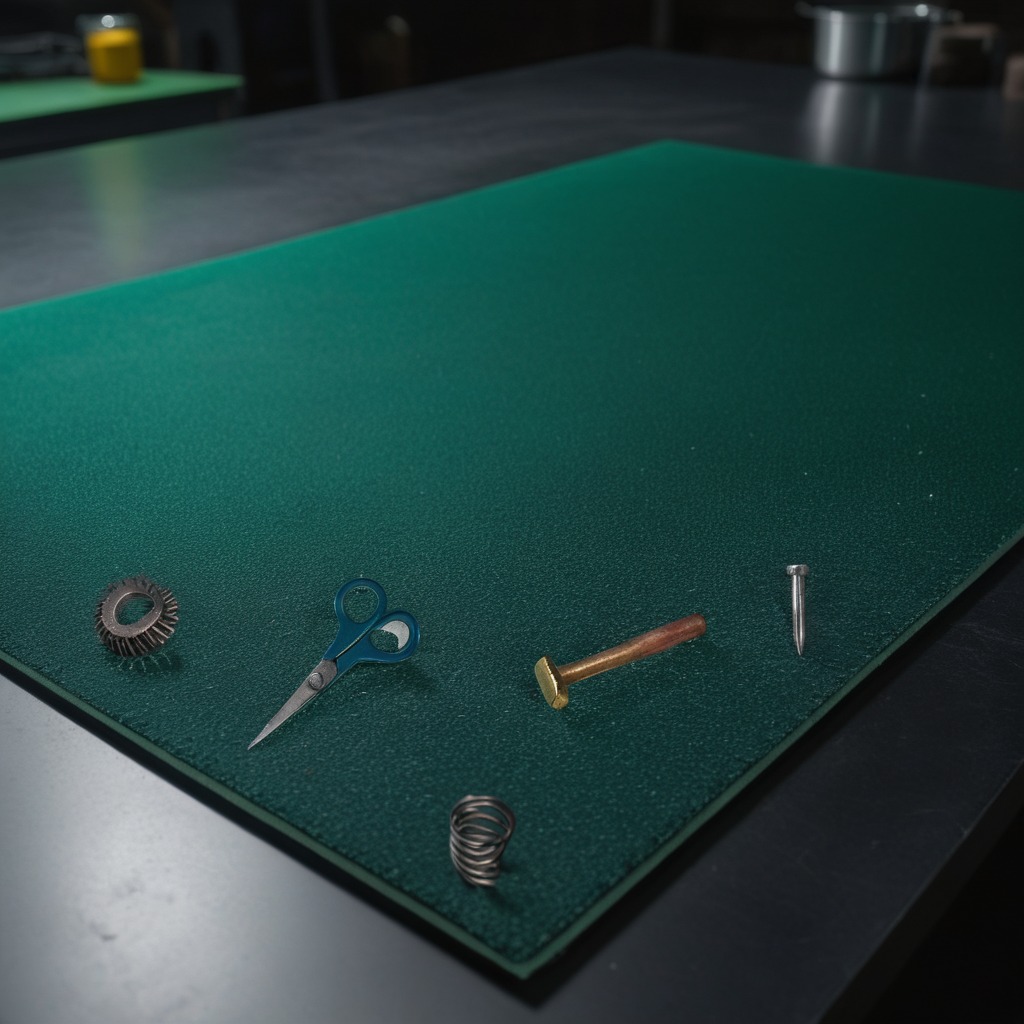
A steel gear with teeth, a hammer, an iron nail, a coiled metal spring, and a pair of scissors are lying on the granite tabletop.